Question: If I have the following database schema

And I wanted to write a query that listed all Bill_Items, but included a flag that was true if any associated inventory items where marked with the CheckFlag bit, what would be the correct way to do it?
The way I thought of doing it is
'''
select *, case when exists(select CheckFlag
from inventoryitems
inner join Linked_items on Item_code = ItemCode
where Bill_Code = BillCode
and CheckFlag = 1
)
then 1 else 0 end as flagSet
from Bill_items
'''
However I am fairly certain I am not doing this the correct way, what is the way I should be doing a check like this?
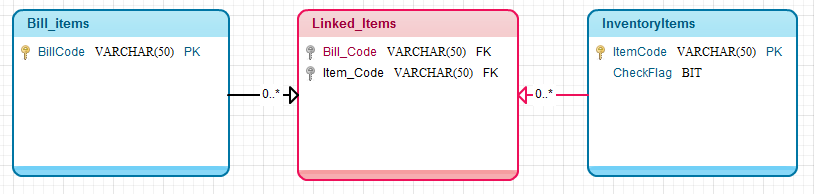
Answer: Try this:
'''
select
Bill_items.billcode
,max(cast(CheckFlag as int)) as flagSet
from Bill_items
join Linked_items
on Bill_items.billcode = Linked_items.Bill_Code
join inventoryitems
on Linked_items.Item_code = inventoryitems.ItemCode
group by
Bill_items.billcode
'''
If you need to include Bill_items without inventoryitems try this:
'''
select
Bill_items.billcode
,max(isnull(cast(CheckFlag as int),0)) as flagSet
from Bill_items
left join Linked_items
on Bill_items.billcode = Linked_items.Bill_Code
left join inventoryitems
on Linked_items.Item_code = inventoryitems.ItemCode
group by
Bill_items.billcode
'''
Here is a derived version joined onto bill items
'''
select
Bill_items.*
,isnull(_CheckFlags.flagSet,0) as flagSet
from Bill_items
left join (
select
Linked_items.Bill_Code
,max(cast(CheckFlag as int)) as flagSet
from Linked_items
join inventoryitems
on Linked_items.Item_code = inventoryitems.ItemCode
group by
Linked_items.Bill_Code
) _CheckFlags
on Bill_items.billcode = _CheckFlags.Bill_Code
'''
Try this for method without CAST:
'''
select
Bill_items.*
,isnull(_CheckFlags.flagSet,0) as flagSet
from Bill_items
left join (
select
Linked_items.Bill_Code
,CheckFlag as flagSet
from Linked_items
join inventoryitems
on Linked_items.Item_code = inventoryitems.ItemCode
where CheckFlag = 1
group by
Linked_items.Bill_Code
,CheckFlag
) _CheckFlags
on Bill_items.billcode = _CheckFlags.Bill_Code
'''